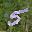
Label: 5